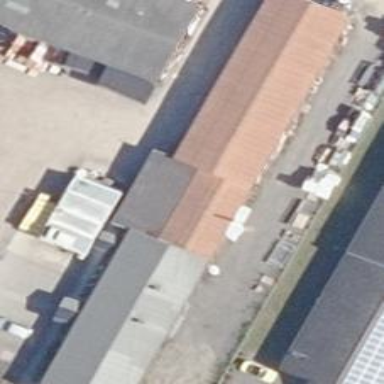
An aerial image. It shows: Commercial building.